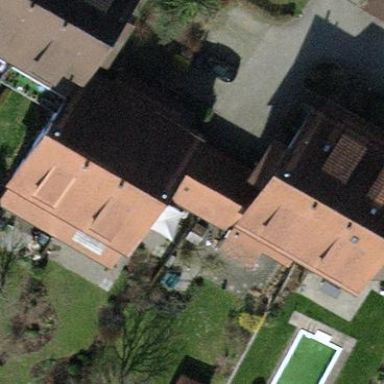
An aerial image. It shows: Group of garages.